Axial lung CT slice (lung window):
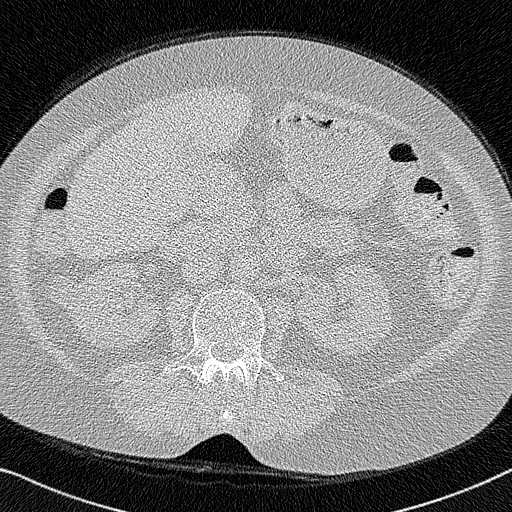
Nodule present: no